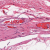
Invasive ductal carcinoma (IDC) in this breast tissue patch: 0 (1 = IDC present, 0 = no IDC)